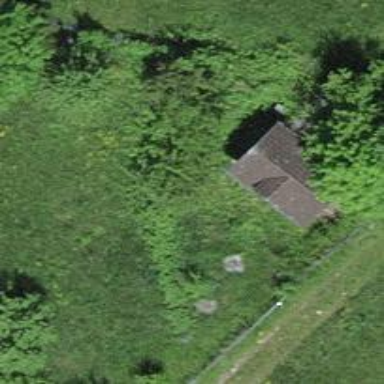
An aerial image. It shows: Simple house.